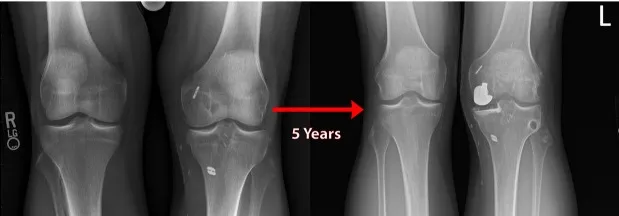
Standing bilateral radiographs of the knee of natural history patient #1 showing results of a unilateral knee arthroplasty used to treat medial compartment osteoarthritis over 5 years following an iatrogenic medial meniscal root tear (left knee).
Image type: radiology (x_ray)